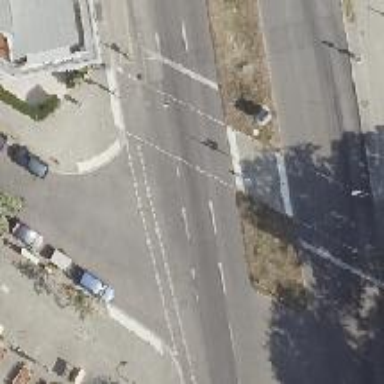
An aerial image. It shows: Traffic signals at road crossing.